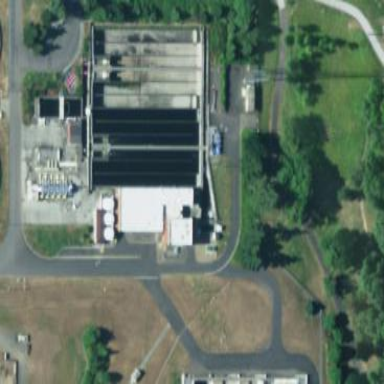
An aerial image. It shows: Building with storage tank.